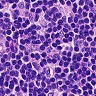
Metastatic tissue present: no